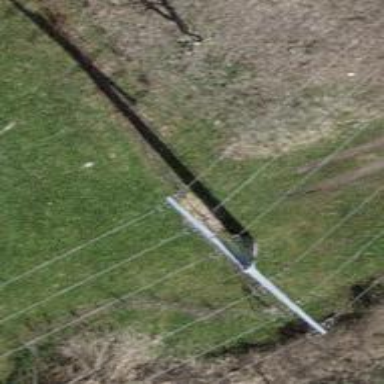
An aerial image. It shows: Minor power line with 3 cables.